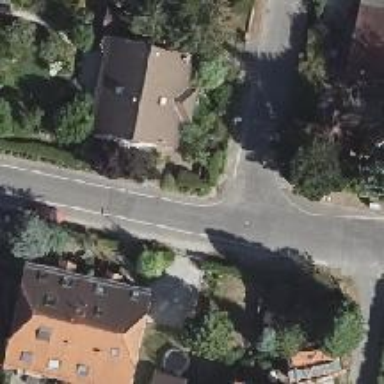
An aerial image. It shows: Residential road with asphalt surface.